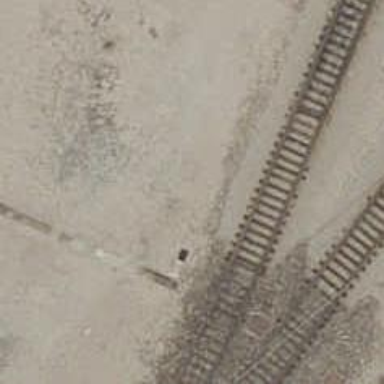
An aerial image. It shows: Railway yard with electrified contact lines.